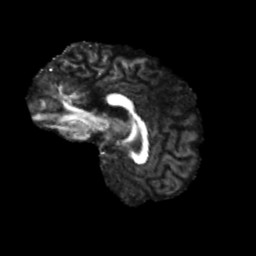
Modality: FA
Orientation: sagittal
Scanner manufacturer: siemens
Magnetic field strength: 3 T
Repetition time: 4 s
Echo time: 0.0594 s